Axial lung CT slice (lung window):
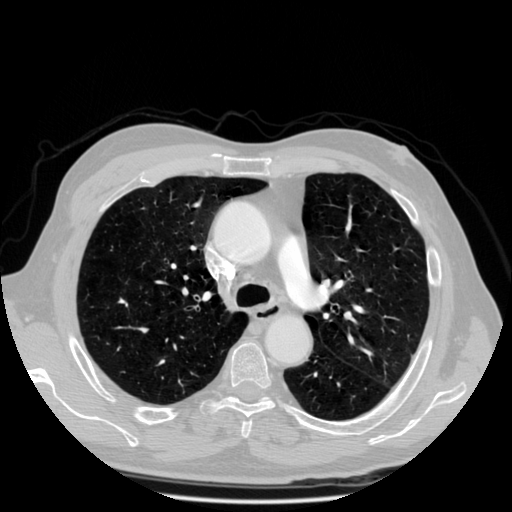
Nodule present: no